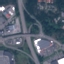
Land use / land cover class: Highway